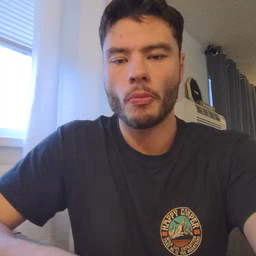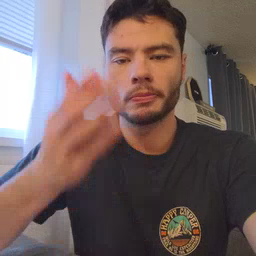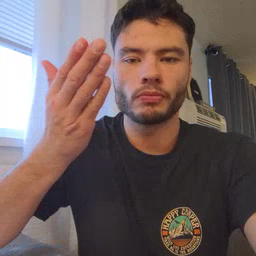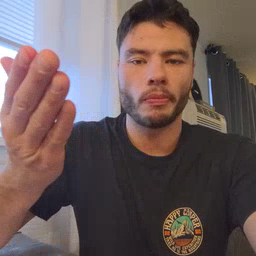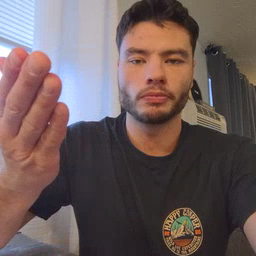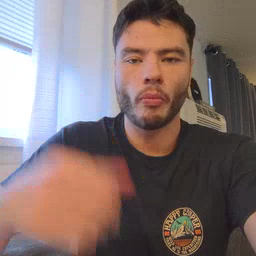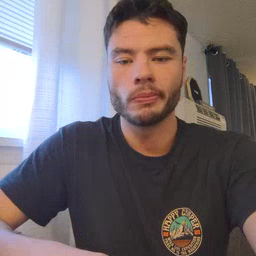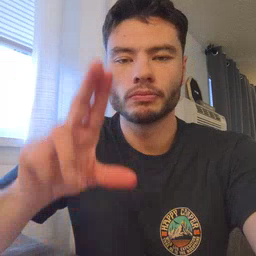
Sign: there